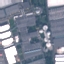
Land use / land cover: Industrial